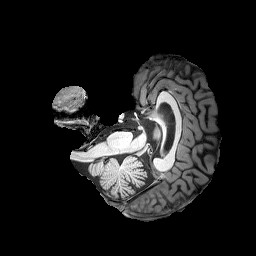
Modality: T1w
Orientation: axial
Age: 29
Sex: female
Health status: healthy